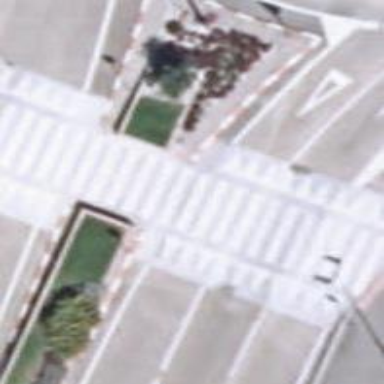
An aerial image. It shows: Marked road crossing.